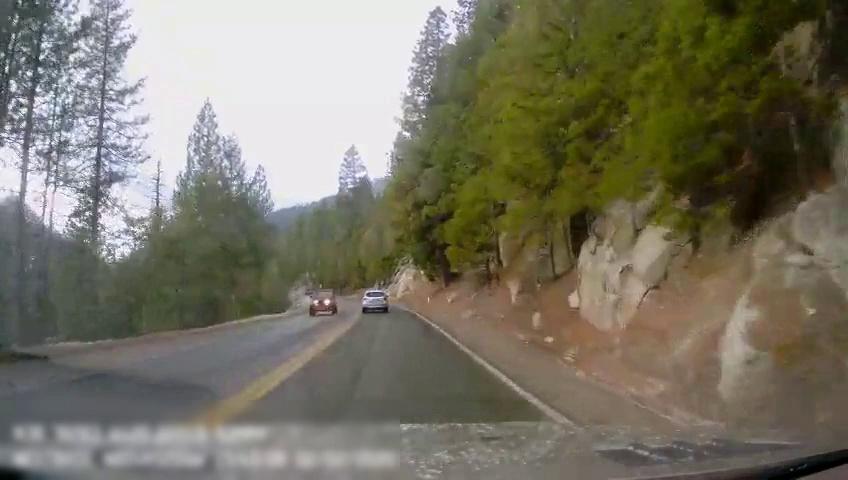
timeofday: Day
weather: Sunny
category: Drivable Space
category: Vehicles | SUV
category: Vehicles | SUV
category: Lanes | Alternate Lane
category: Lanes | Current Lane
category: Lanes | Opposite Lane